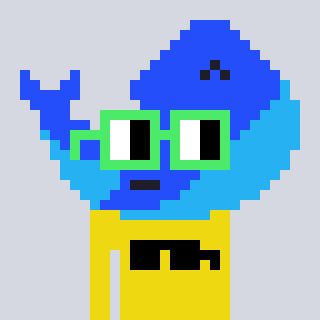
a pixel art character with square light green glasses, a whale-shaped head and a yellow-colored body on a cool background